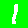
Digit: 1